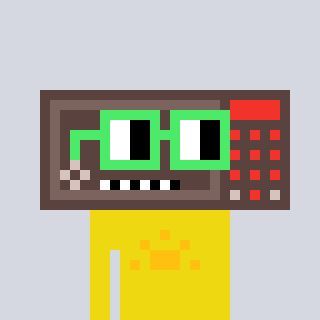
a pixel art character with square light green glasses, a wallsafe-shaped head and a yellow-colored body on a cool background